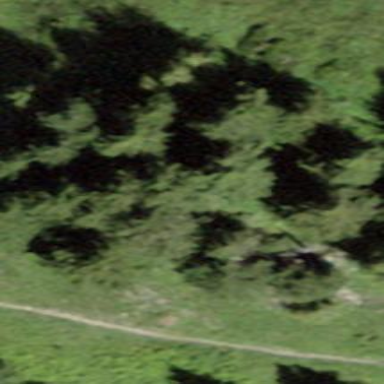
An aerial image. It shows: Forest area.